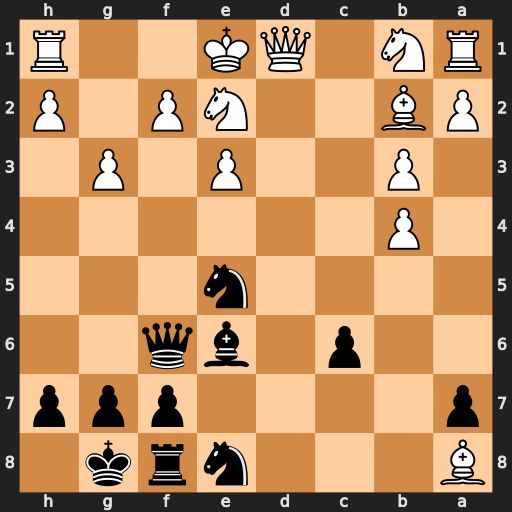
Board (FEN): B3nrk1/p4ppp/2p1bq2/4n3/1P6/1P2P1P1/PB2NP1P/RN1QK2R
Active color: b
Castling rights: KQ
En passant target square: -
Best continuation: Nf3+ Kf1 Bh3#